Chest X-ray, AP view. Patient: 62 years old, sex M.
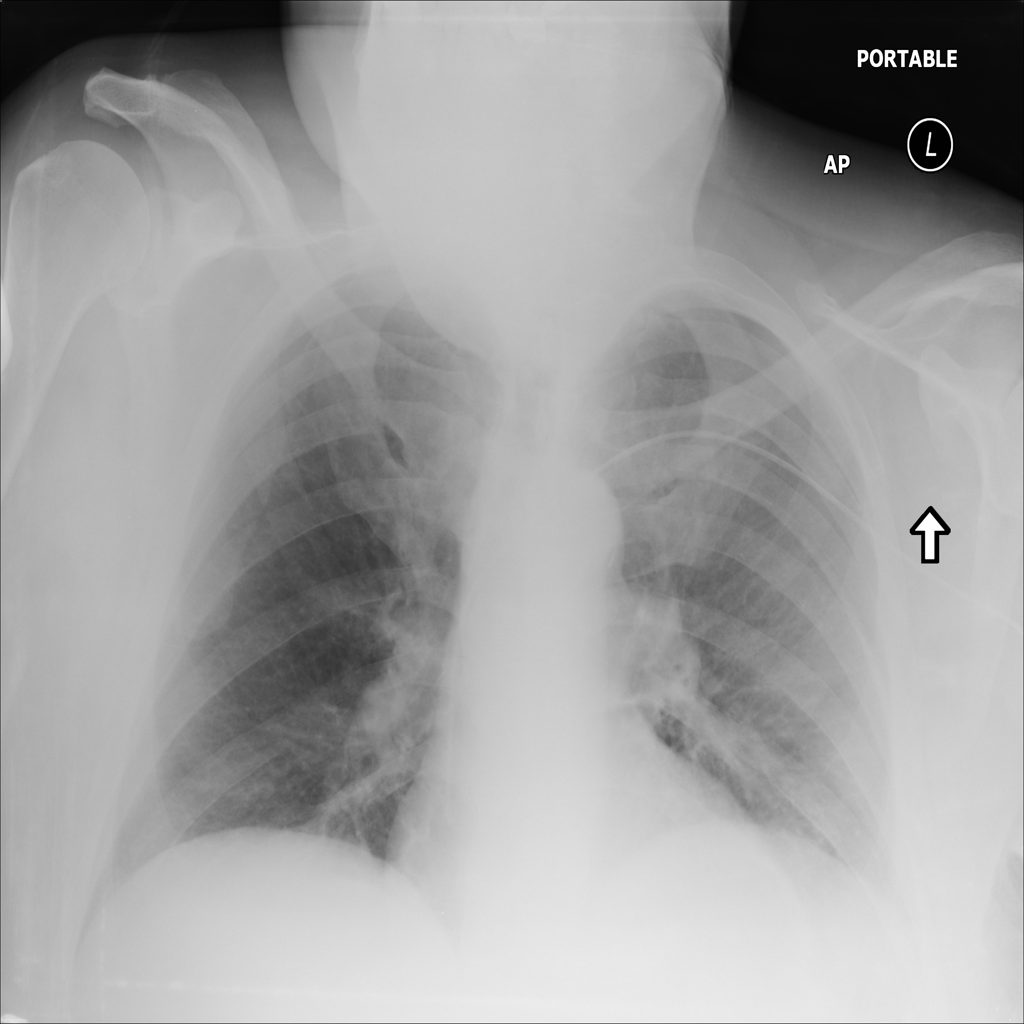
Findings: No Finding